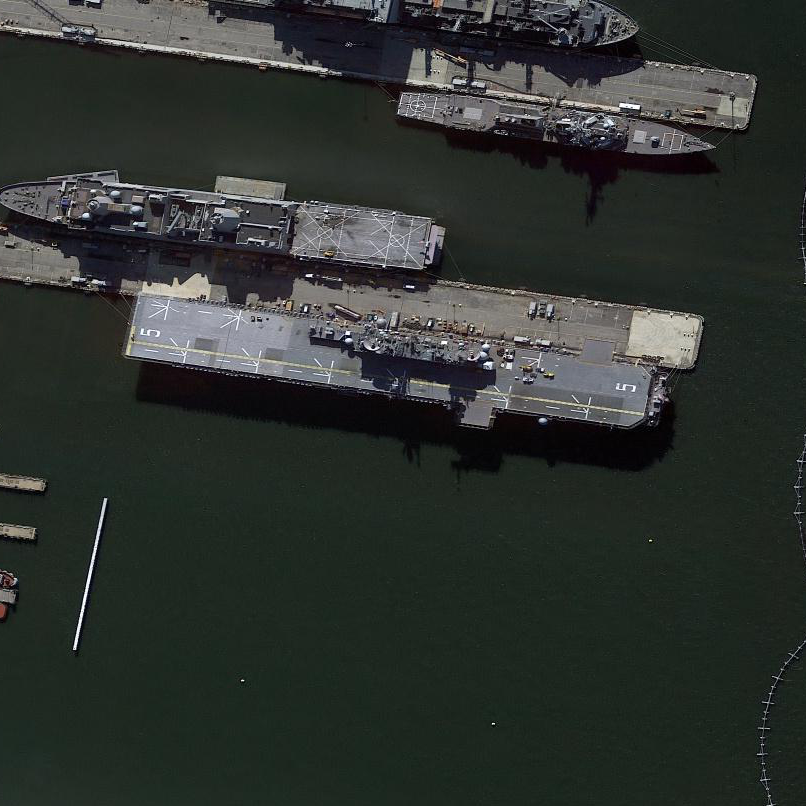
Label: assault